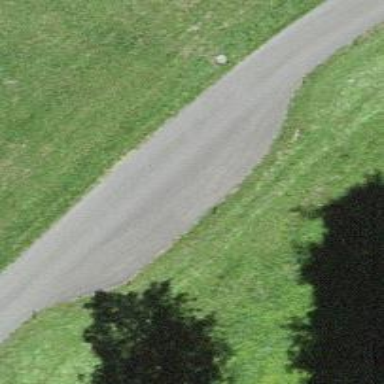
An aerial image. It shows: Passing place on the road.